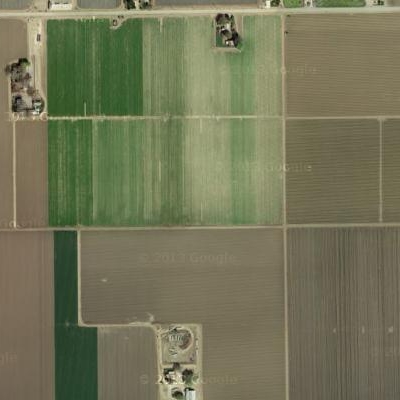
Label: bField